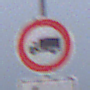
Verkehrszeichen: VerbotFuerKraftfahrzeugeUeberDreiKommaFuenfTonnen
Zusatzzeichen unten: RichtungsangabeDurchPfeile1
Umgebung: Outdoor, Nature
Tageszeit: SunriseSunset
Wetter: Overcast
Licht: Natural
Jahreszeit: NotSpecified
Kontrast: LowContrast